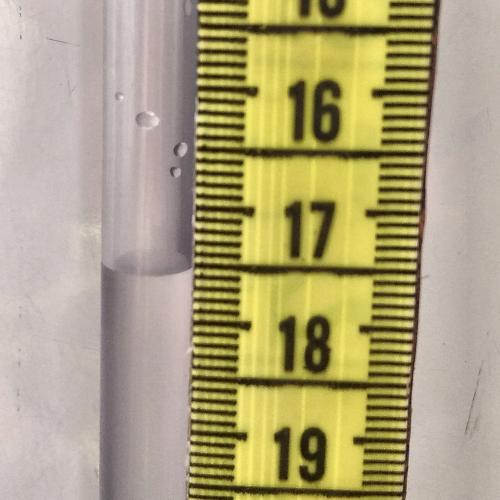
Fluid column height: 17.5 cm